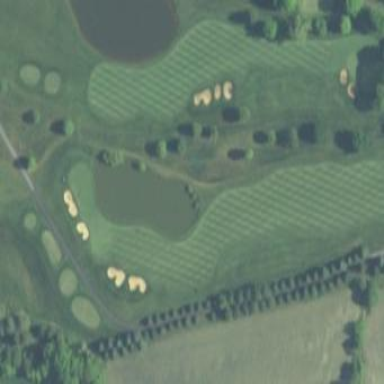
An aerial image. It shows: Golf fairway surrounded by grass.